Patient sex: M
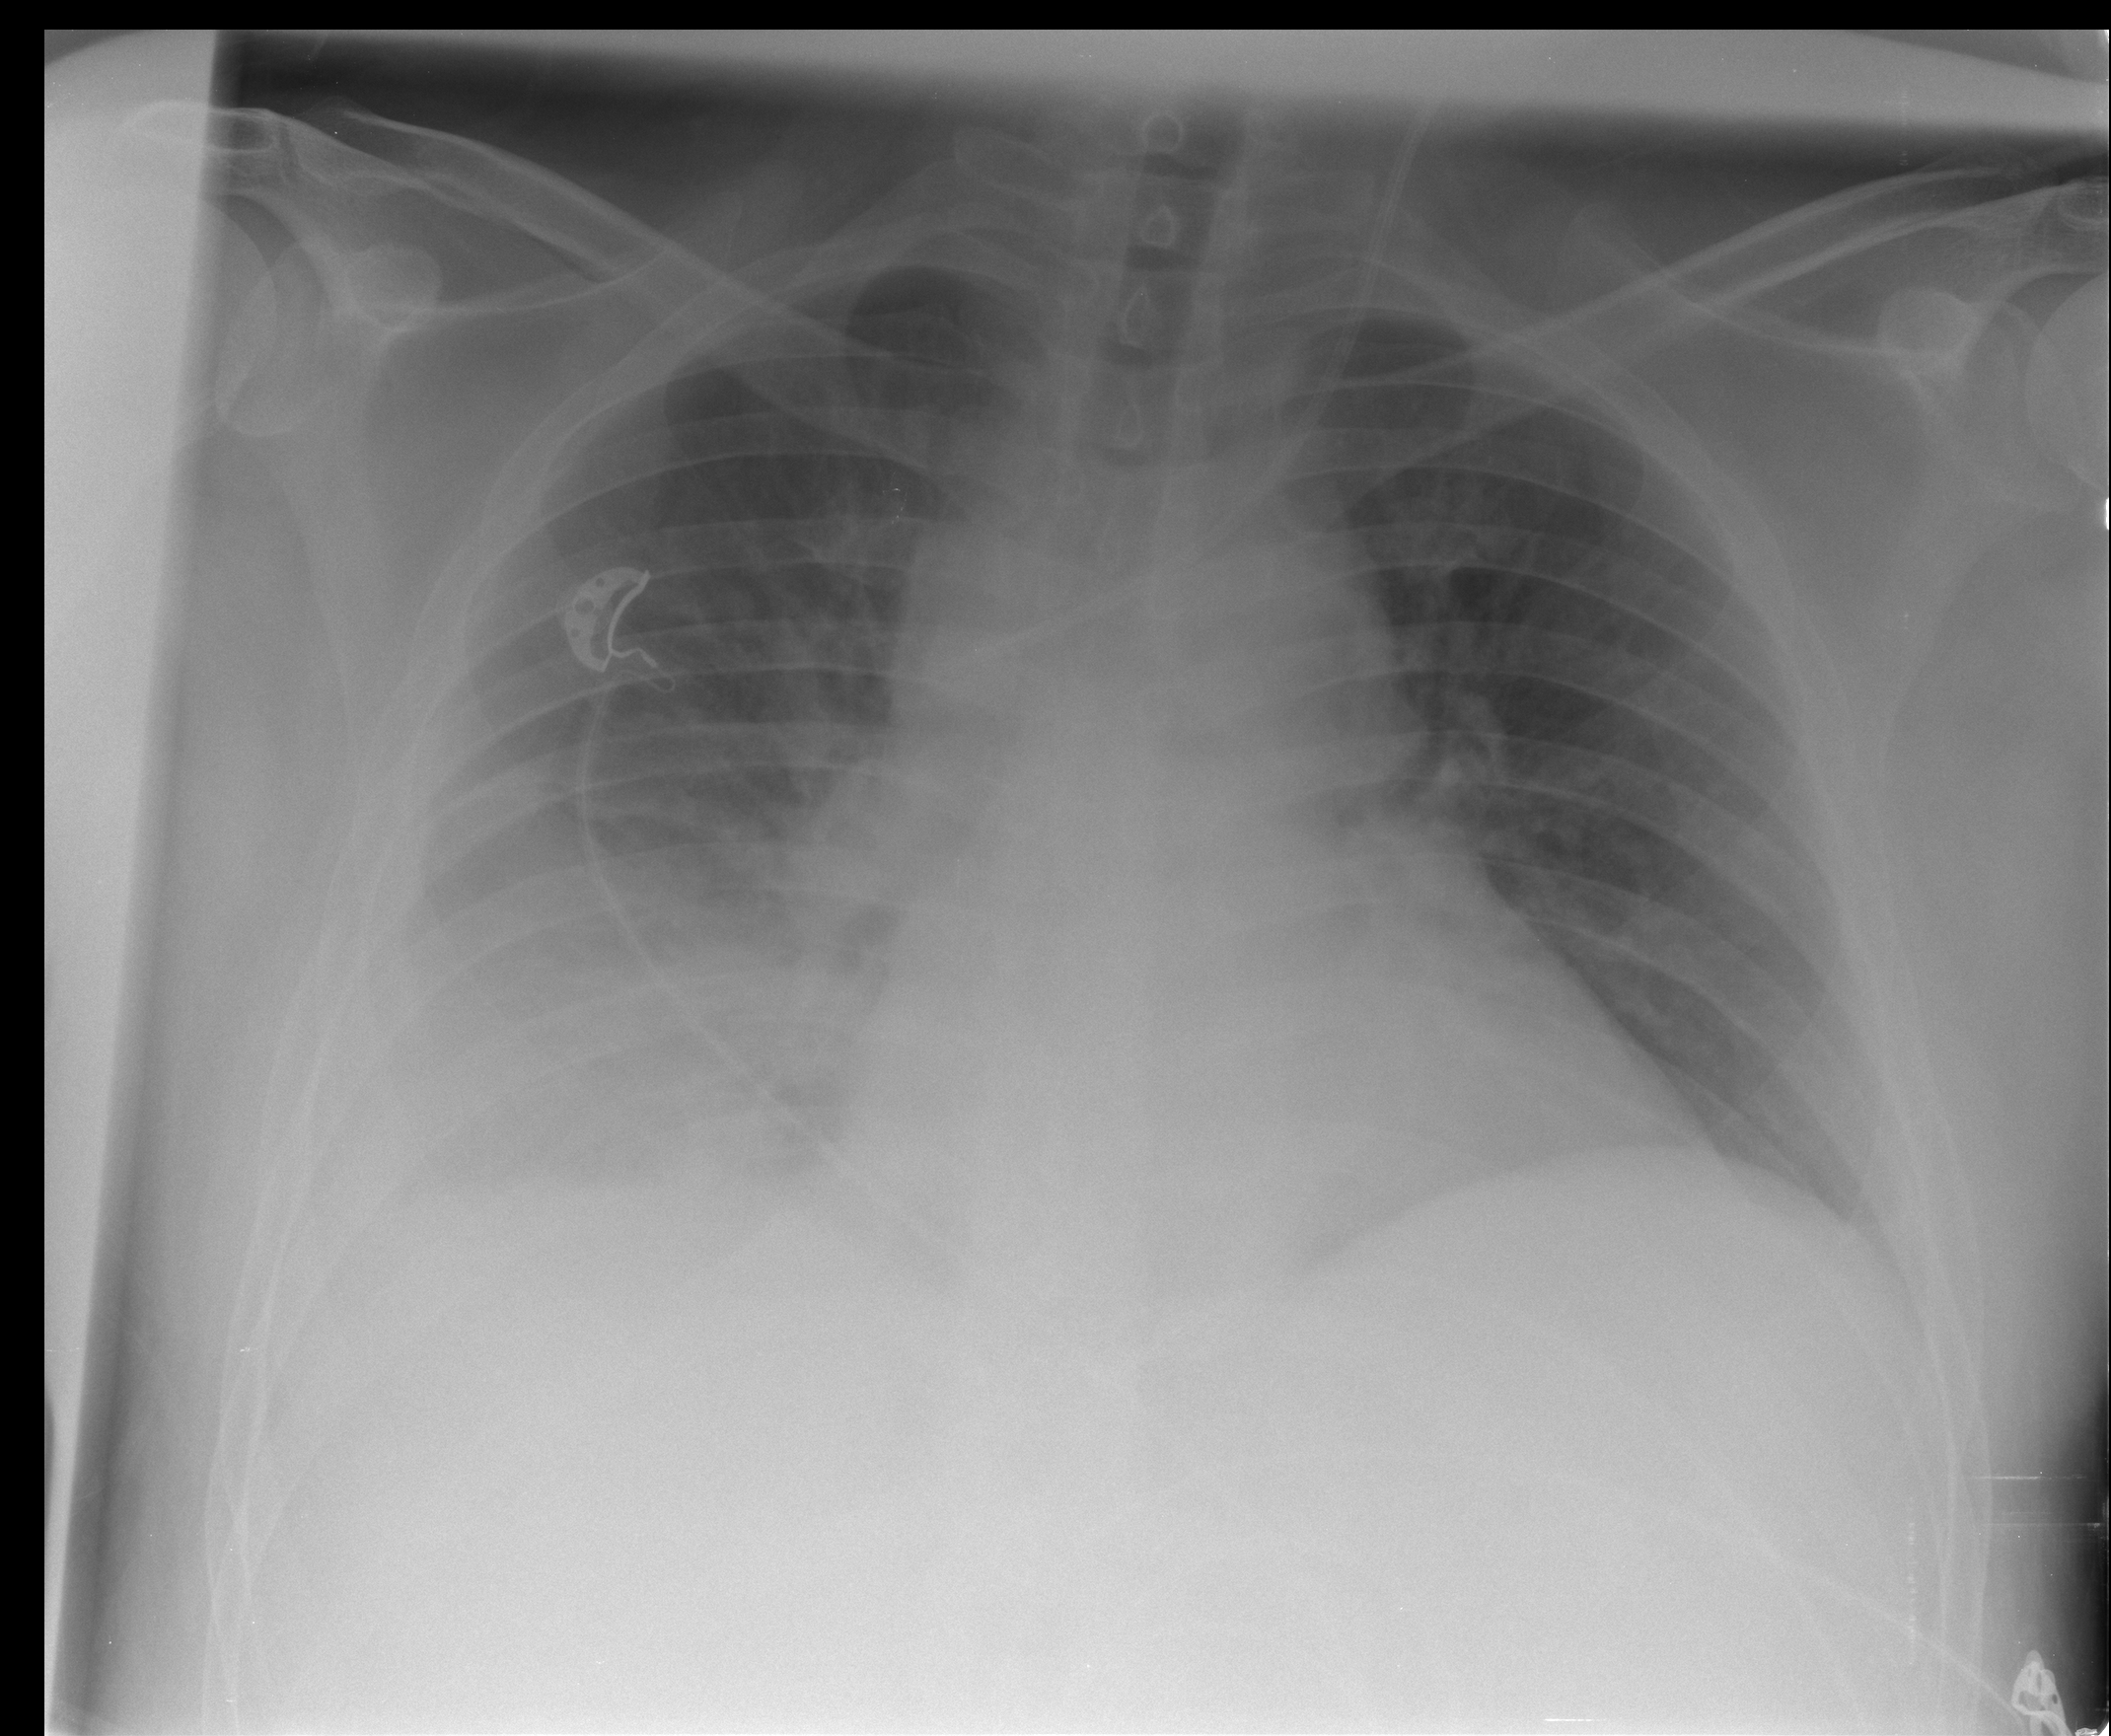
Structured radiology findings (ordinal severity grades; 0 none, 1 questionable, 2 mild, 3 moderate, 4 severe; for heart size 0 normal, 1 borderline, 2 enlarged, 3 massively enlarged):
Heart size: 1
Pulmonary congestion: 1
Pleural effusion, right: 2
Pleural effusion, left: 1
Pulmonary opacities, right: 3
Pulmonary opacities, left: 0
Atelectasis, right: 2
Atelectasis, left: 0